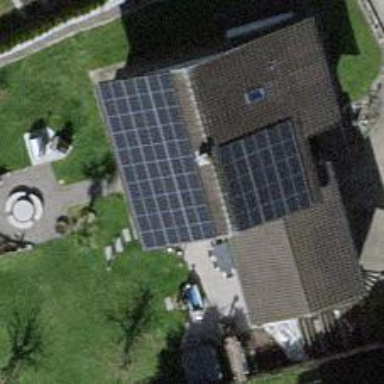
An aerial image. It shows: Solar power generator utilizing photovoltaic technology with solar photovoltaic panels.